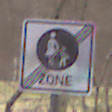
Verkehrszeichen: EndeFussgaengerzone
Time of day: MorningAfternoon
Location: Outdoor (Nature)
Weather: Overcast
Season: Autumn
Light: Natural